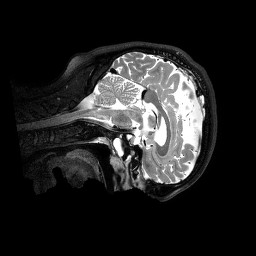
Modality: T2w
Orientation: sagittal